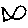
Label: fish